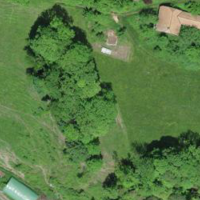
EUNIS habitat code: 44
Species observed at this site:
Primula veris